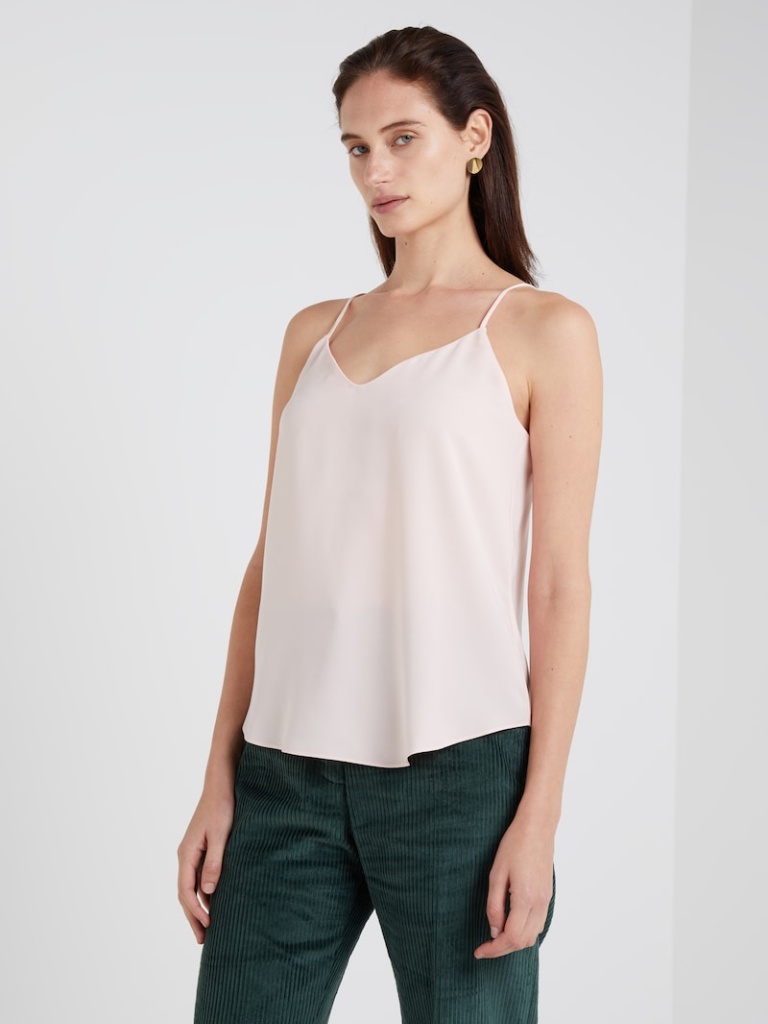
satin loose sleeveless hip length Untucked v-neck camisole